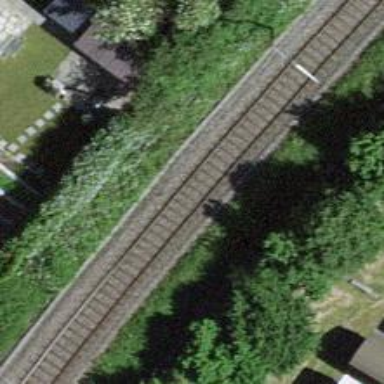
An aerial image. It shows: Single-track electrified railway with contact line.